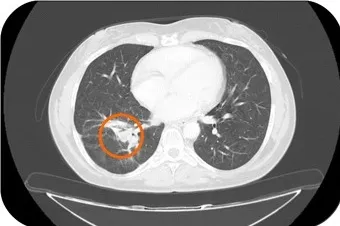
However, in March 2018 after Trabectedin re-challenge a new partial response was observed (D).
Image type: radiology (ct)